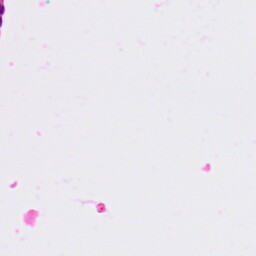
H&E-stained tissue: Lung